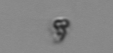
Label: detritus